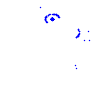
Particle: kaon